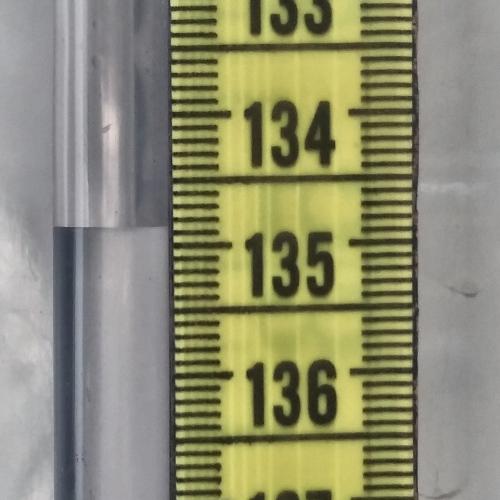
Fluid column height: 134.9 cm